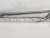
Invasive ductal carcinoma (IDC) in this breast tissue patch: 0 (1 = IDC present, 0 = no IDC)